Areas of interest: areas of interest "Renqiu City Botanical Garden"
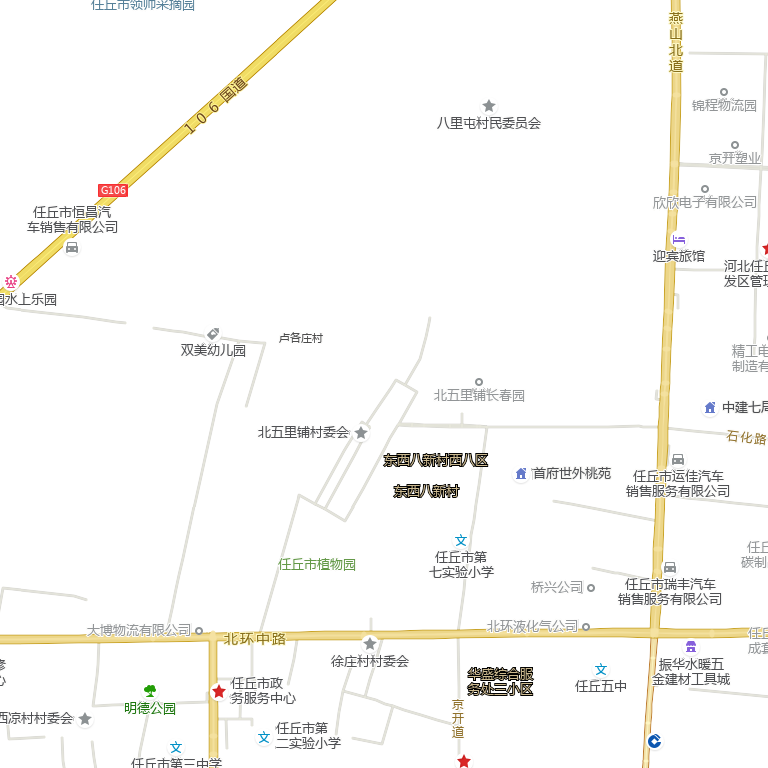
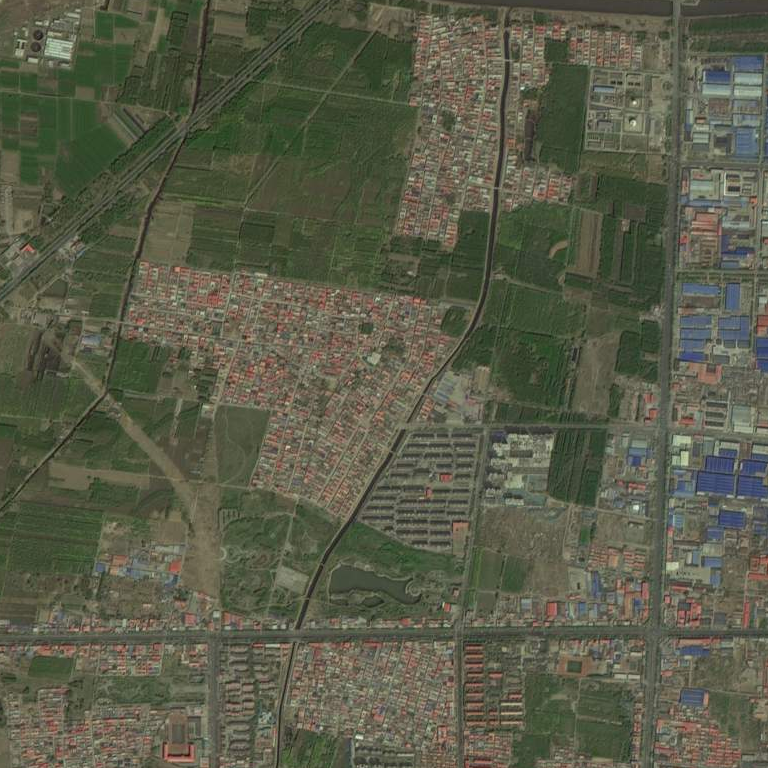